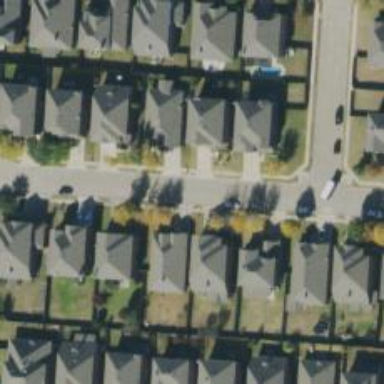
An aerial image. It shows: Residential road.